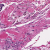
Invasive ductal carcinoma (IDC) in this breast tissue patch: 0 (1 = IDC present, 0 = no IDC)